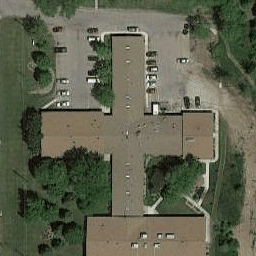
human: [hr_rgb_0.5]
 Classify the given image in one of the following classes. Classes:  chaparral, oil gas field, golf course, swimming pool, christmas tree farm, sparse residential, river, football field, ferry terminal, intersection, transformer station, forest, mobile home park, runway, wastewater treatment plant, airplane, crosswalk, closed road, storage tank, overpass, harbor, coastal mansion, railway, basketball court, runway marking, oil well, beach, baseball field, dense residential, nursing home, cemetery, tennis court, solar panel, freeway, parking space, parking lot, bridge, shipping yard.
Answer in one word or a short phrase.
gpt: nursing home